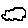
Label: cloud